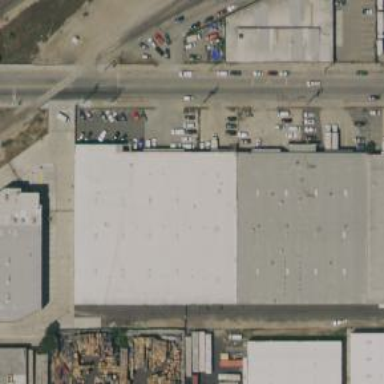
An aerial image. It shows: Warehouse building.